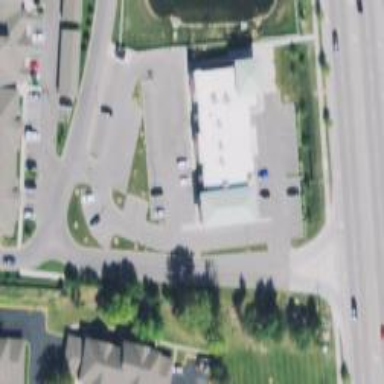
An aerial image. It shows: Clinic.